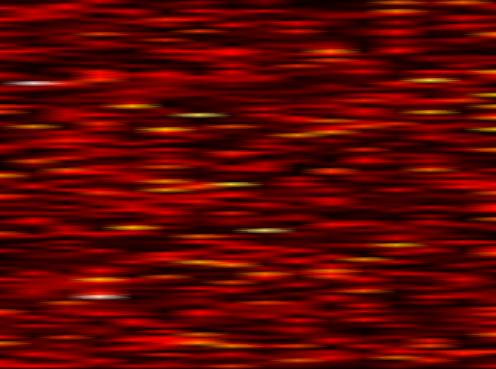
Label: FBMC